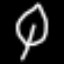
Label: leaf